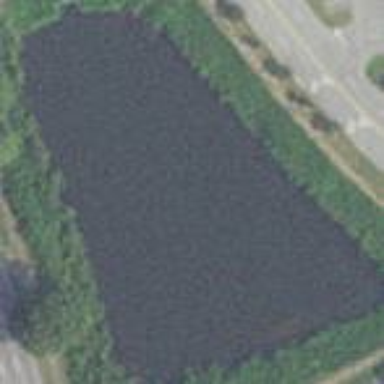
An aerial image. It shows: Pond surrounded by natural water.